Field crop: tomato
Growth stage: 1
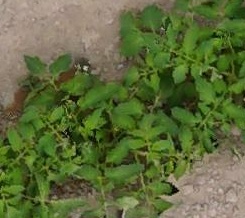
Species: tomato